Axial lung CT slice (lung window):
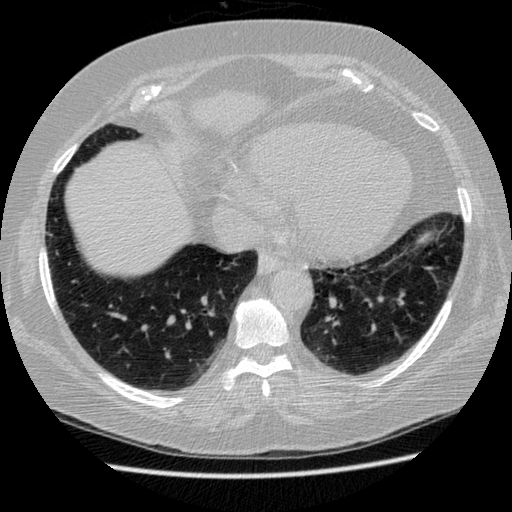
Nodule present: no